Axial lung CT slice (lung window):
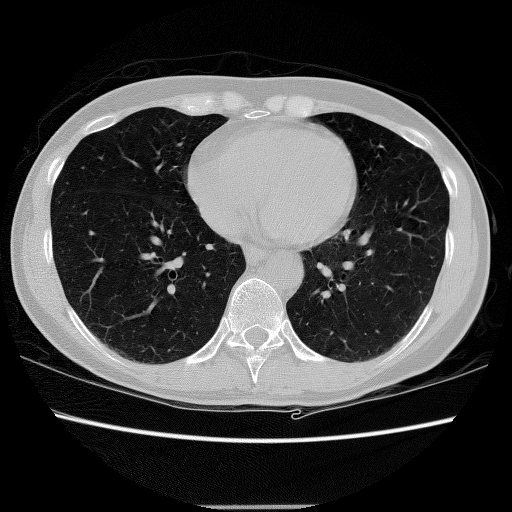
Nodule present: no